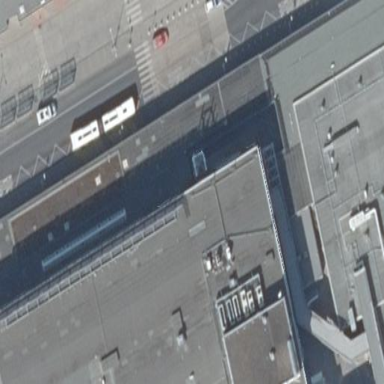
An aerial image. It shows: View of roof of building.